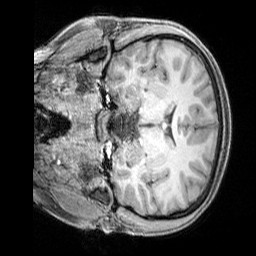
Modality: T1w
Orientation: coronal
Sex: female
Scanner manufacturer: siemens
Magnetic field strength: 3 T
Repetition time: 2.3 s
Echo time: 0.00226 s